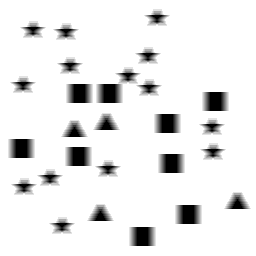
Squares: 9
Triangles: 4
Stars: 14
Total shapes: 27